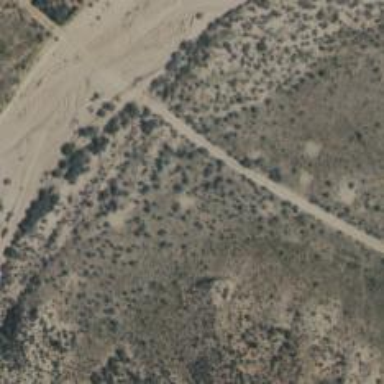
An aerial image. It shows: Track road.